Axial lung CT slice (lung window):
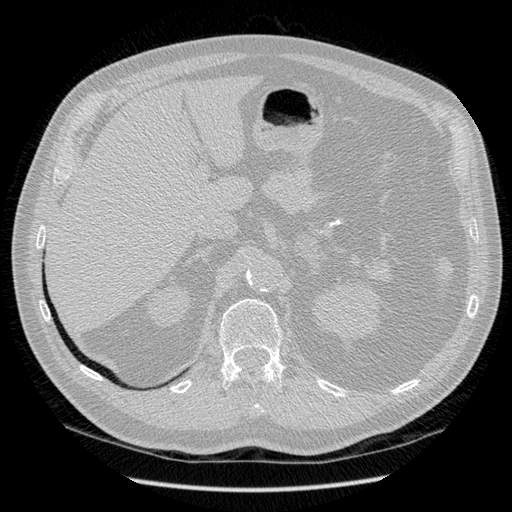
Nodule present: no